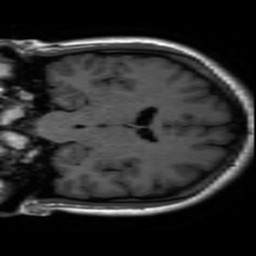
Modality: inplaneT1
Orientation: coronal
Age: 20
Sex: female
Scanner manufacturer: ge
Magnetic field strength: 3 T
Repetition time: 2.499 s
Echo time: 0.02513 s